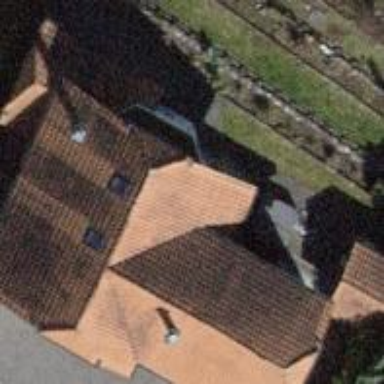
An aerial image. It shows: Building with tiled roof.